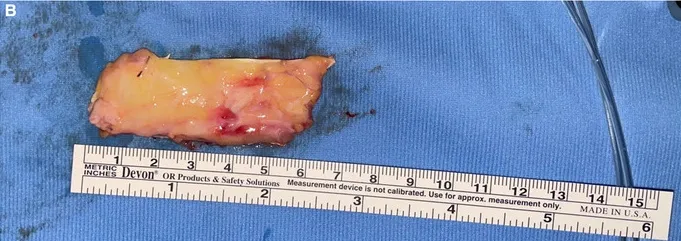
Fascia lata graft after skin removal with subcutaneous fat tissue.
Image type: medical_photograph (other_medical_photograph)